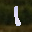
Label: 1